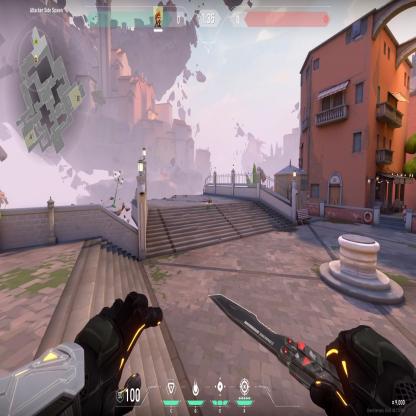
Label: dropped spike